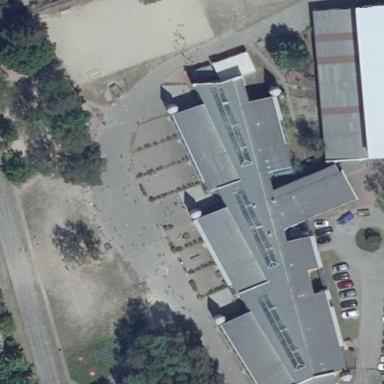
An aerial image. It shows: School.